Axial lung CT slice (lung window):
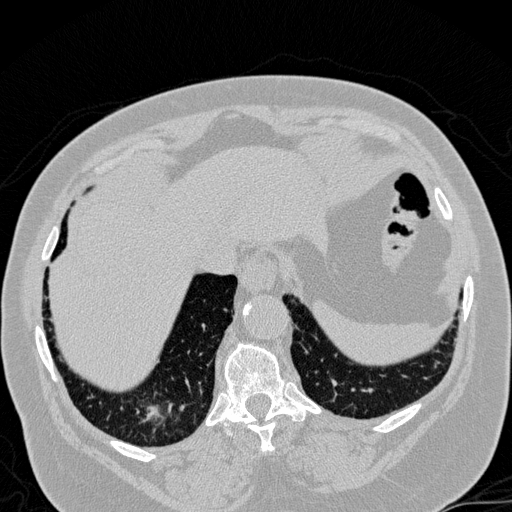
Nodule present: no